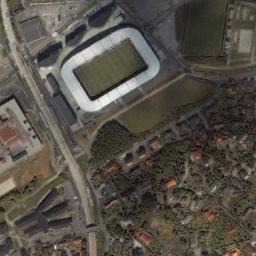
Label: stadium